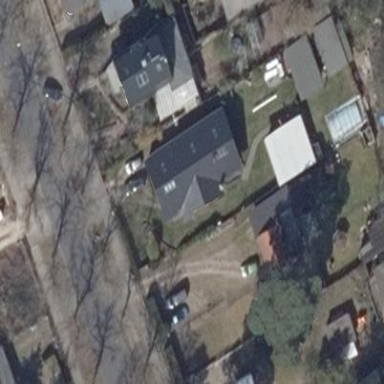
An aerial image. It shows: Gabled roofed house.